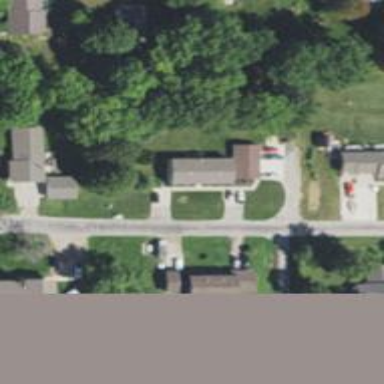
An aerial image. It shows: Residential road.